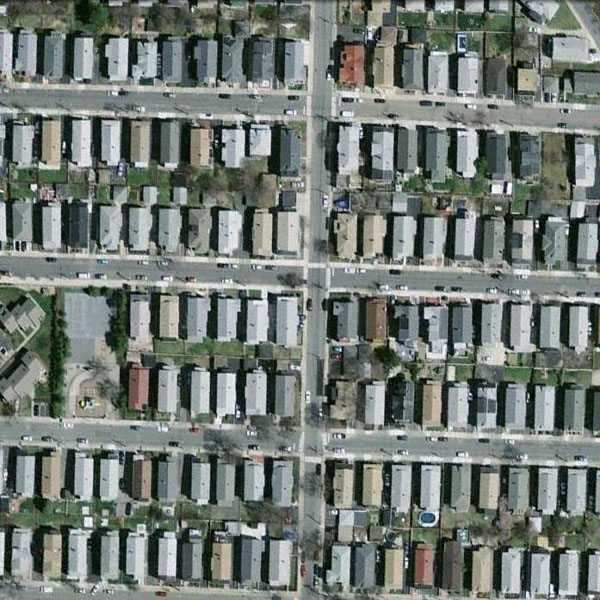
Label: Residential